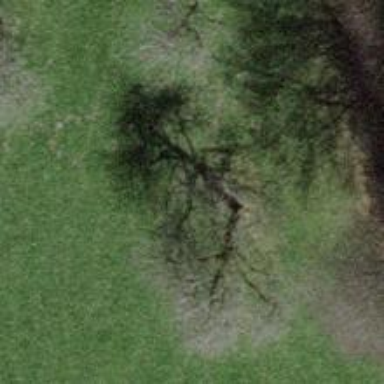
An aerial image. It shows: Urban tree adding natural touch to the cityscape.